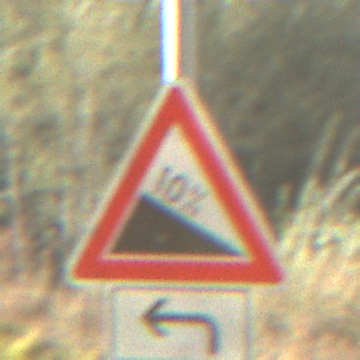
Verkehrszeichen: Gefaelle10
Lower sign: RichtungsangabeDurchPfeile2
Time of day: MorningAfternoon
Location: Outdoor (Nature)
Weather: PartlyCloudy
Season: NotSpecified
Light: Natural